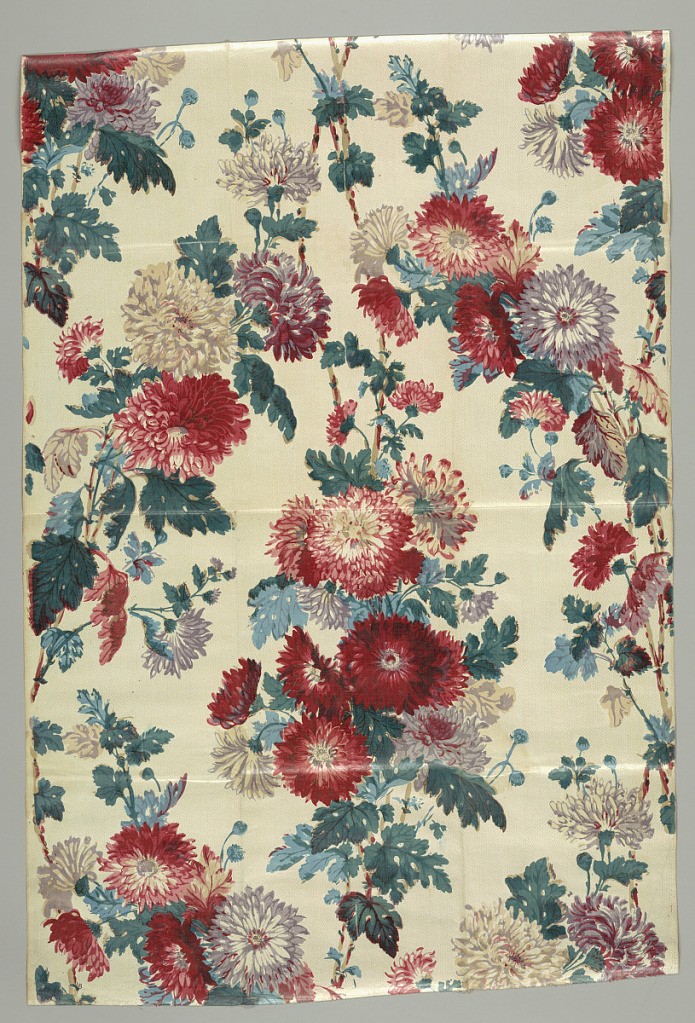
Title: Textile
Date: late 19th century
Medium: cotton Technique: printed on plain weave, glazed
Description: Allover design of asters in red, purple, blue and green on an off-white ground.